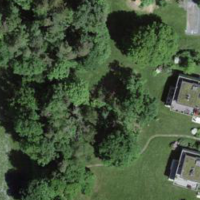
EUNIS habitat code: 43
Species observed at this site:
Quercus robur
Hedera helix
Cornus sanguinea